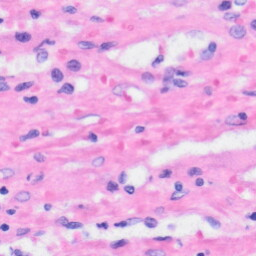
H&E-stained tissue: Liver